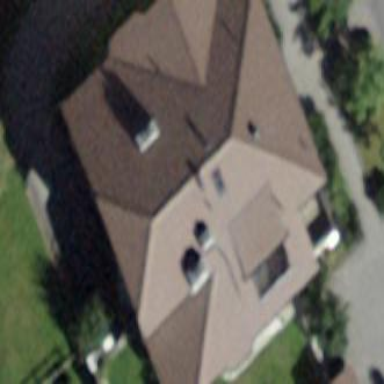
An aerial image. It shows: Building with tiled roof.